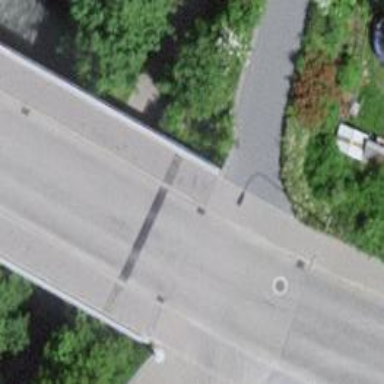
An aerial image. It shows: Asphalt road classified as tertiary.